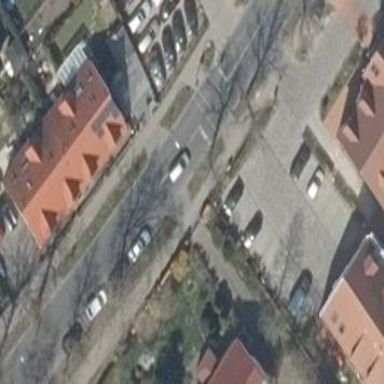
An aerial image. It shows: Parking area with surface.